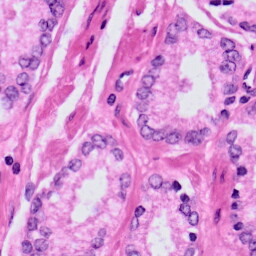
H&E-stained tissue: Prostate